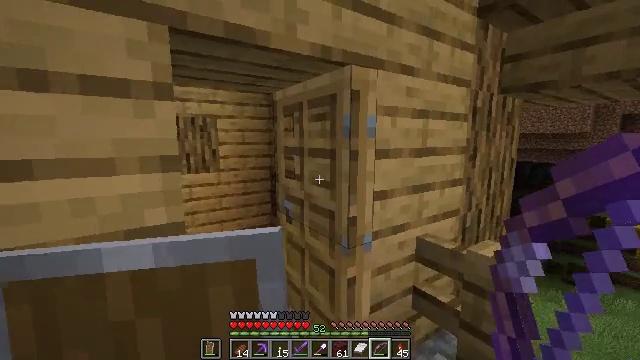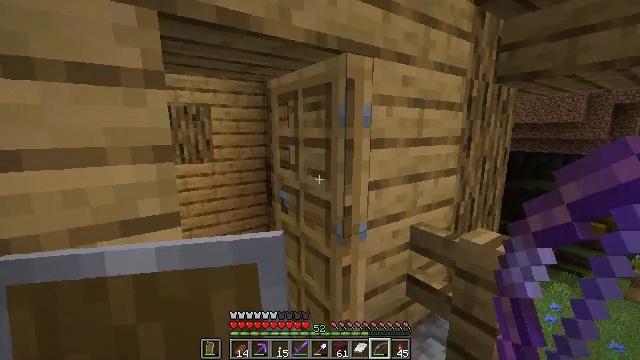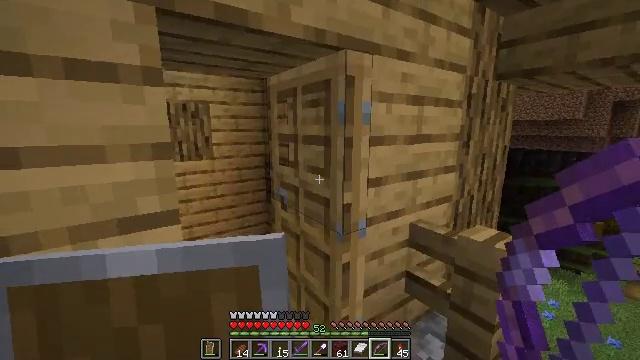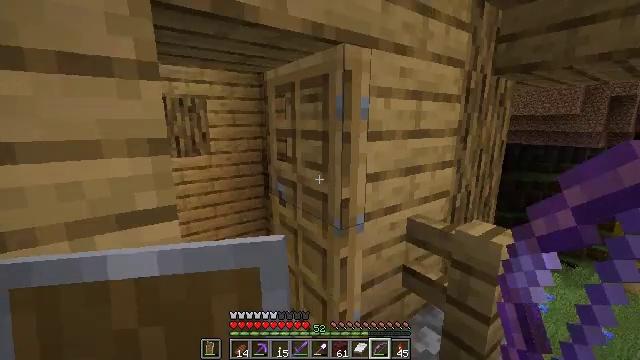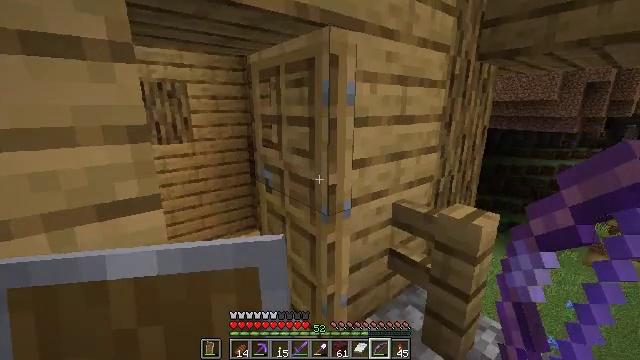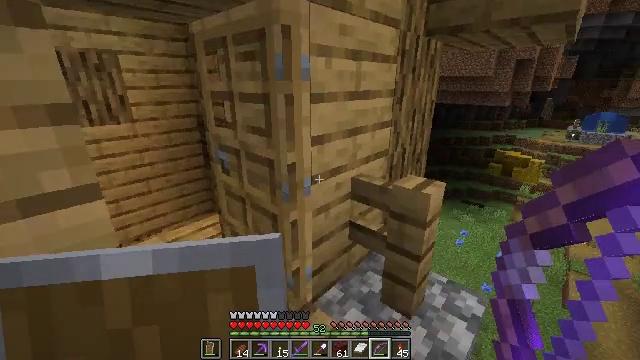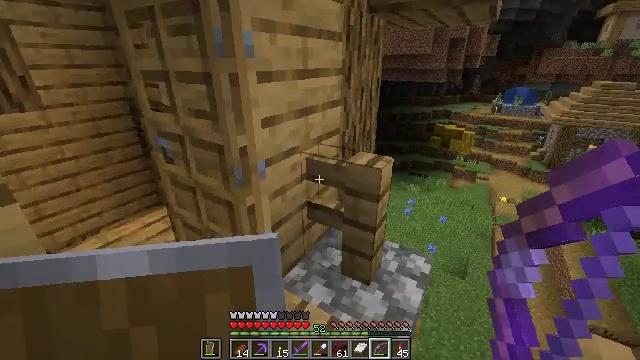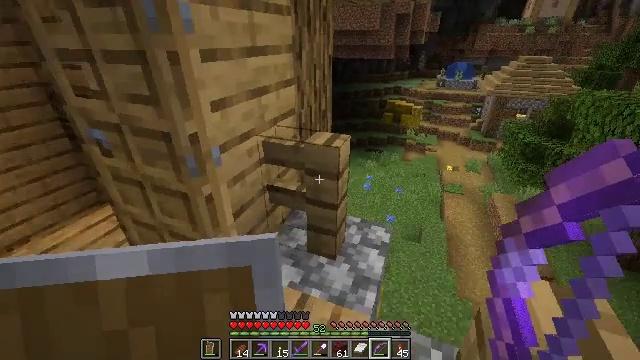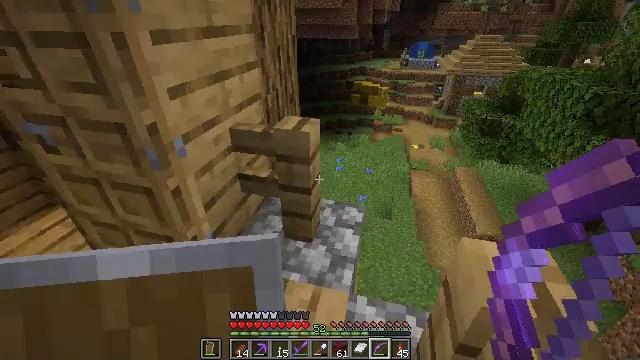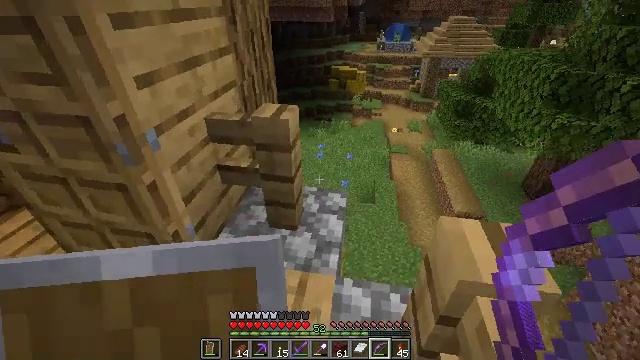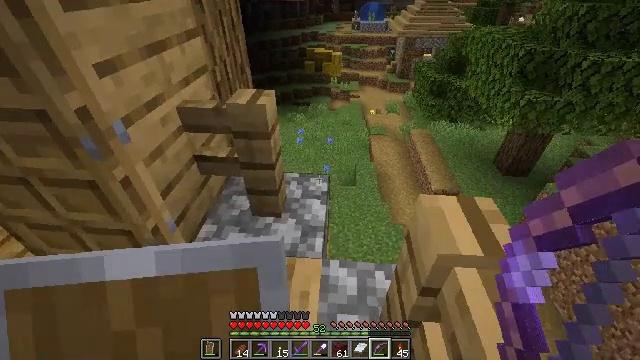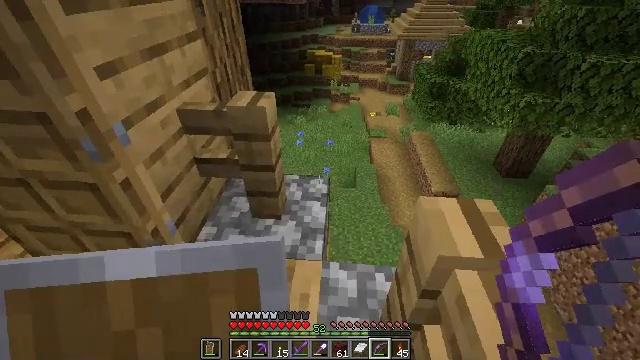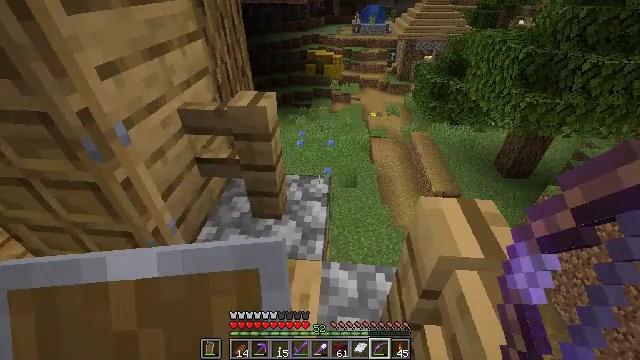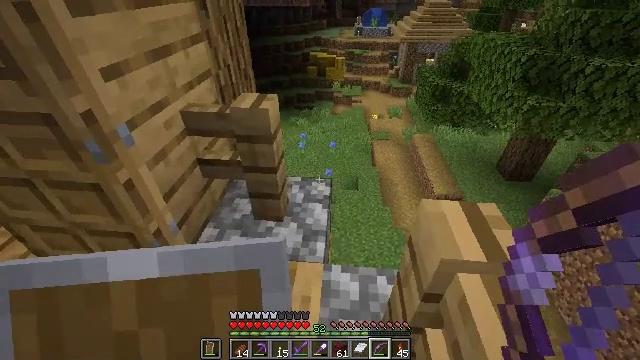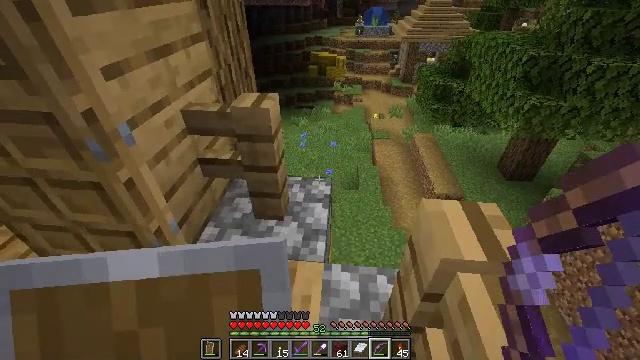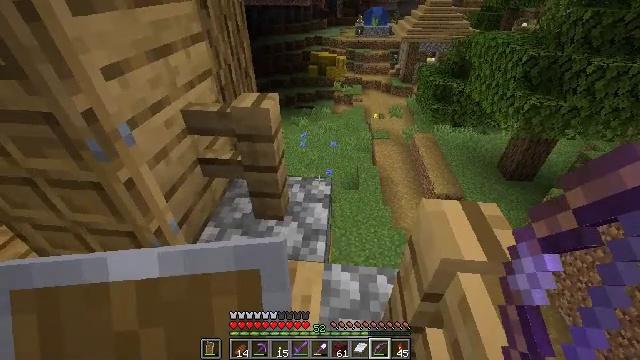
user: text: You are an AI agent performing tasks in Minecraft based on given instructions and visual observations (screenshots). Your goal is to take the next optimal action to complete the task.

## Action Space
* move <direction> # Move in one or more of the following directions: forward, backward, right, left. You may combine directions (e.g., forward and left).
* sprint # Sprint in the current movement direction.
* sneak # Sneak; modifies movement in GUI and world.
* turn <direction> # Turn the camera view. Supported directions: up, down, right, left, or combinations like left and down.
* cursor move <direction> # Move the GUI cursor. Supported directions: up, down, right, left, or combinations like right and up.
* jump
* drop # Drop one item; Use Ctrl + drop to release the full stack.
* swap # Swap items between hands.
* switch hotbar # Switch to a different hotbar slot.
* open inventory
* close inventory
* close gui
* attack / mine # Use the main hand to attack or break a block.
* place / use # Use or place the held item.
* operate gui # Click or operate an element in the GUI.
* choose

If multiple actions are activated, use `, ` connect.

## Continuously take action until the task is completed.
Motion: motion action
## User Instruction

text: Gather the bell for your inventory.
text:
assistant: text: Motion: turn right and down
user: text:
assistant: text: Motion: no_op
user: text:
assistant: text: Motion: turn down
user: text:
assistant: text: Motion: turn right and down
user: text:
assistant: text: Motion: turn right and down
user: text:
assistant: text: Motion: turn right and down
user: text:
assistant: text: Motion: turn right and down
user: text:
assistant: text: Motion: turn right and down
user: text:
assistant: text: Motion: turn right and down
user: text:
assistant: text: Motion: turn right and down
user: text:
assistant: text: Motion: no_op
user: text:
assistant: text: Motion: no_op
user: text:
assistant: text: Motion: no_op
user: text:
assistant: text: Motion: no_op
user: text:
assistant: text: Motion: no_op
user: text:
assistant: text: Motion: move forward
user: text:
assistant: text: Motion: move forward
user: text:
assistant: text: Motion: move forward
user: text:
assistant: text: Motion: move forward
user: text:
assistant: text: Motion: move forward, turn right
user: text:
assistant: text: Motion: move forward, turn right
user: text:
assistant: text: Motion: move forward, turn right and up
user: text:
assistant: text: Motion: move forward, turn right
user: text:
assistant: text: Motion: move forward, turn up, jump
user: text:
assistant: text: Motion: move forward, turn up, jump
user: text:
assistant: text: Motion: move forward, turn right and up, jump
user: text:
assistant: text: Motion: move forward, turn up
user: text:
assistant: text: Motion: move forward, turn up, jump
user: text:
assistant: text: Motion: move forward, turn up, jump
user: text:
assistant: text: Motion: move forward, jump